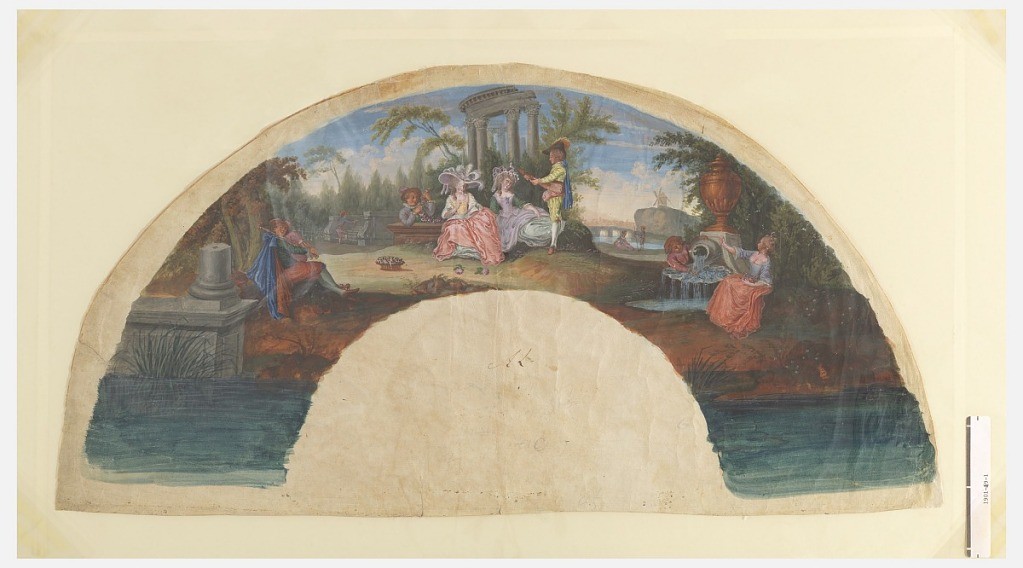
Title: Fan leaf
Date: ca. 1760
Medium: Brush and gouache on vellum
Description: Waterside scene of women and musicians in front of ruins, aqueduct and windmill; verso: a seated woman with a young man in a landscape.